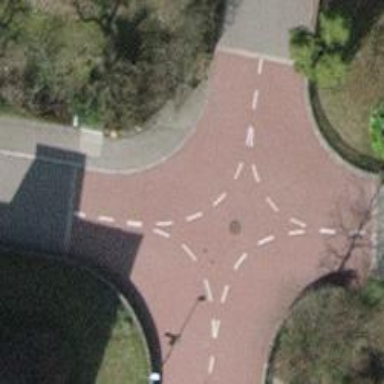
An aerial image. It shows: Traffic calming hump on the road.